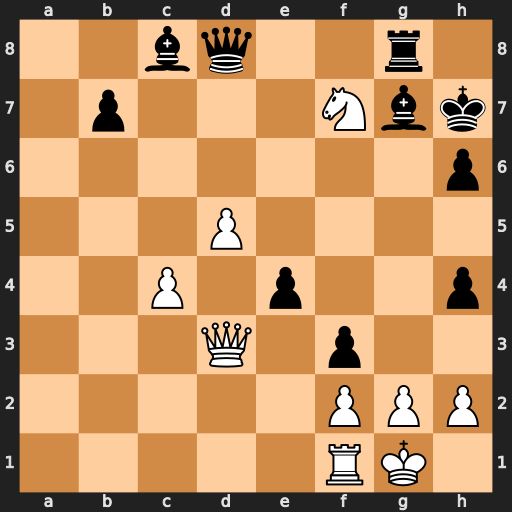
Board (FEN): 2bq2r1/1p3Nbk/7p/3P4/2P1p2p/3Q1p2/5PPP/5RK1
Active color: w
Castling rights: -
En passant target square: -
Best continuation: Qxe4+ Bf5 Qxf5#